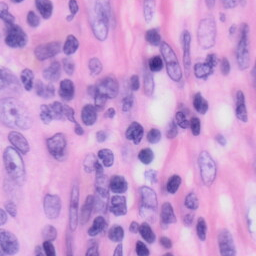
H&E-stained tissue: Skin